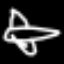
Label: airplane